Field crop: maize
Growth stage: 2
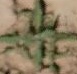
Species: atriplex